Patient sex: M
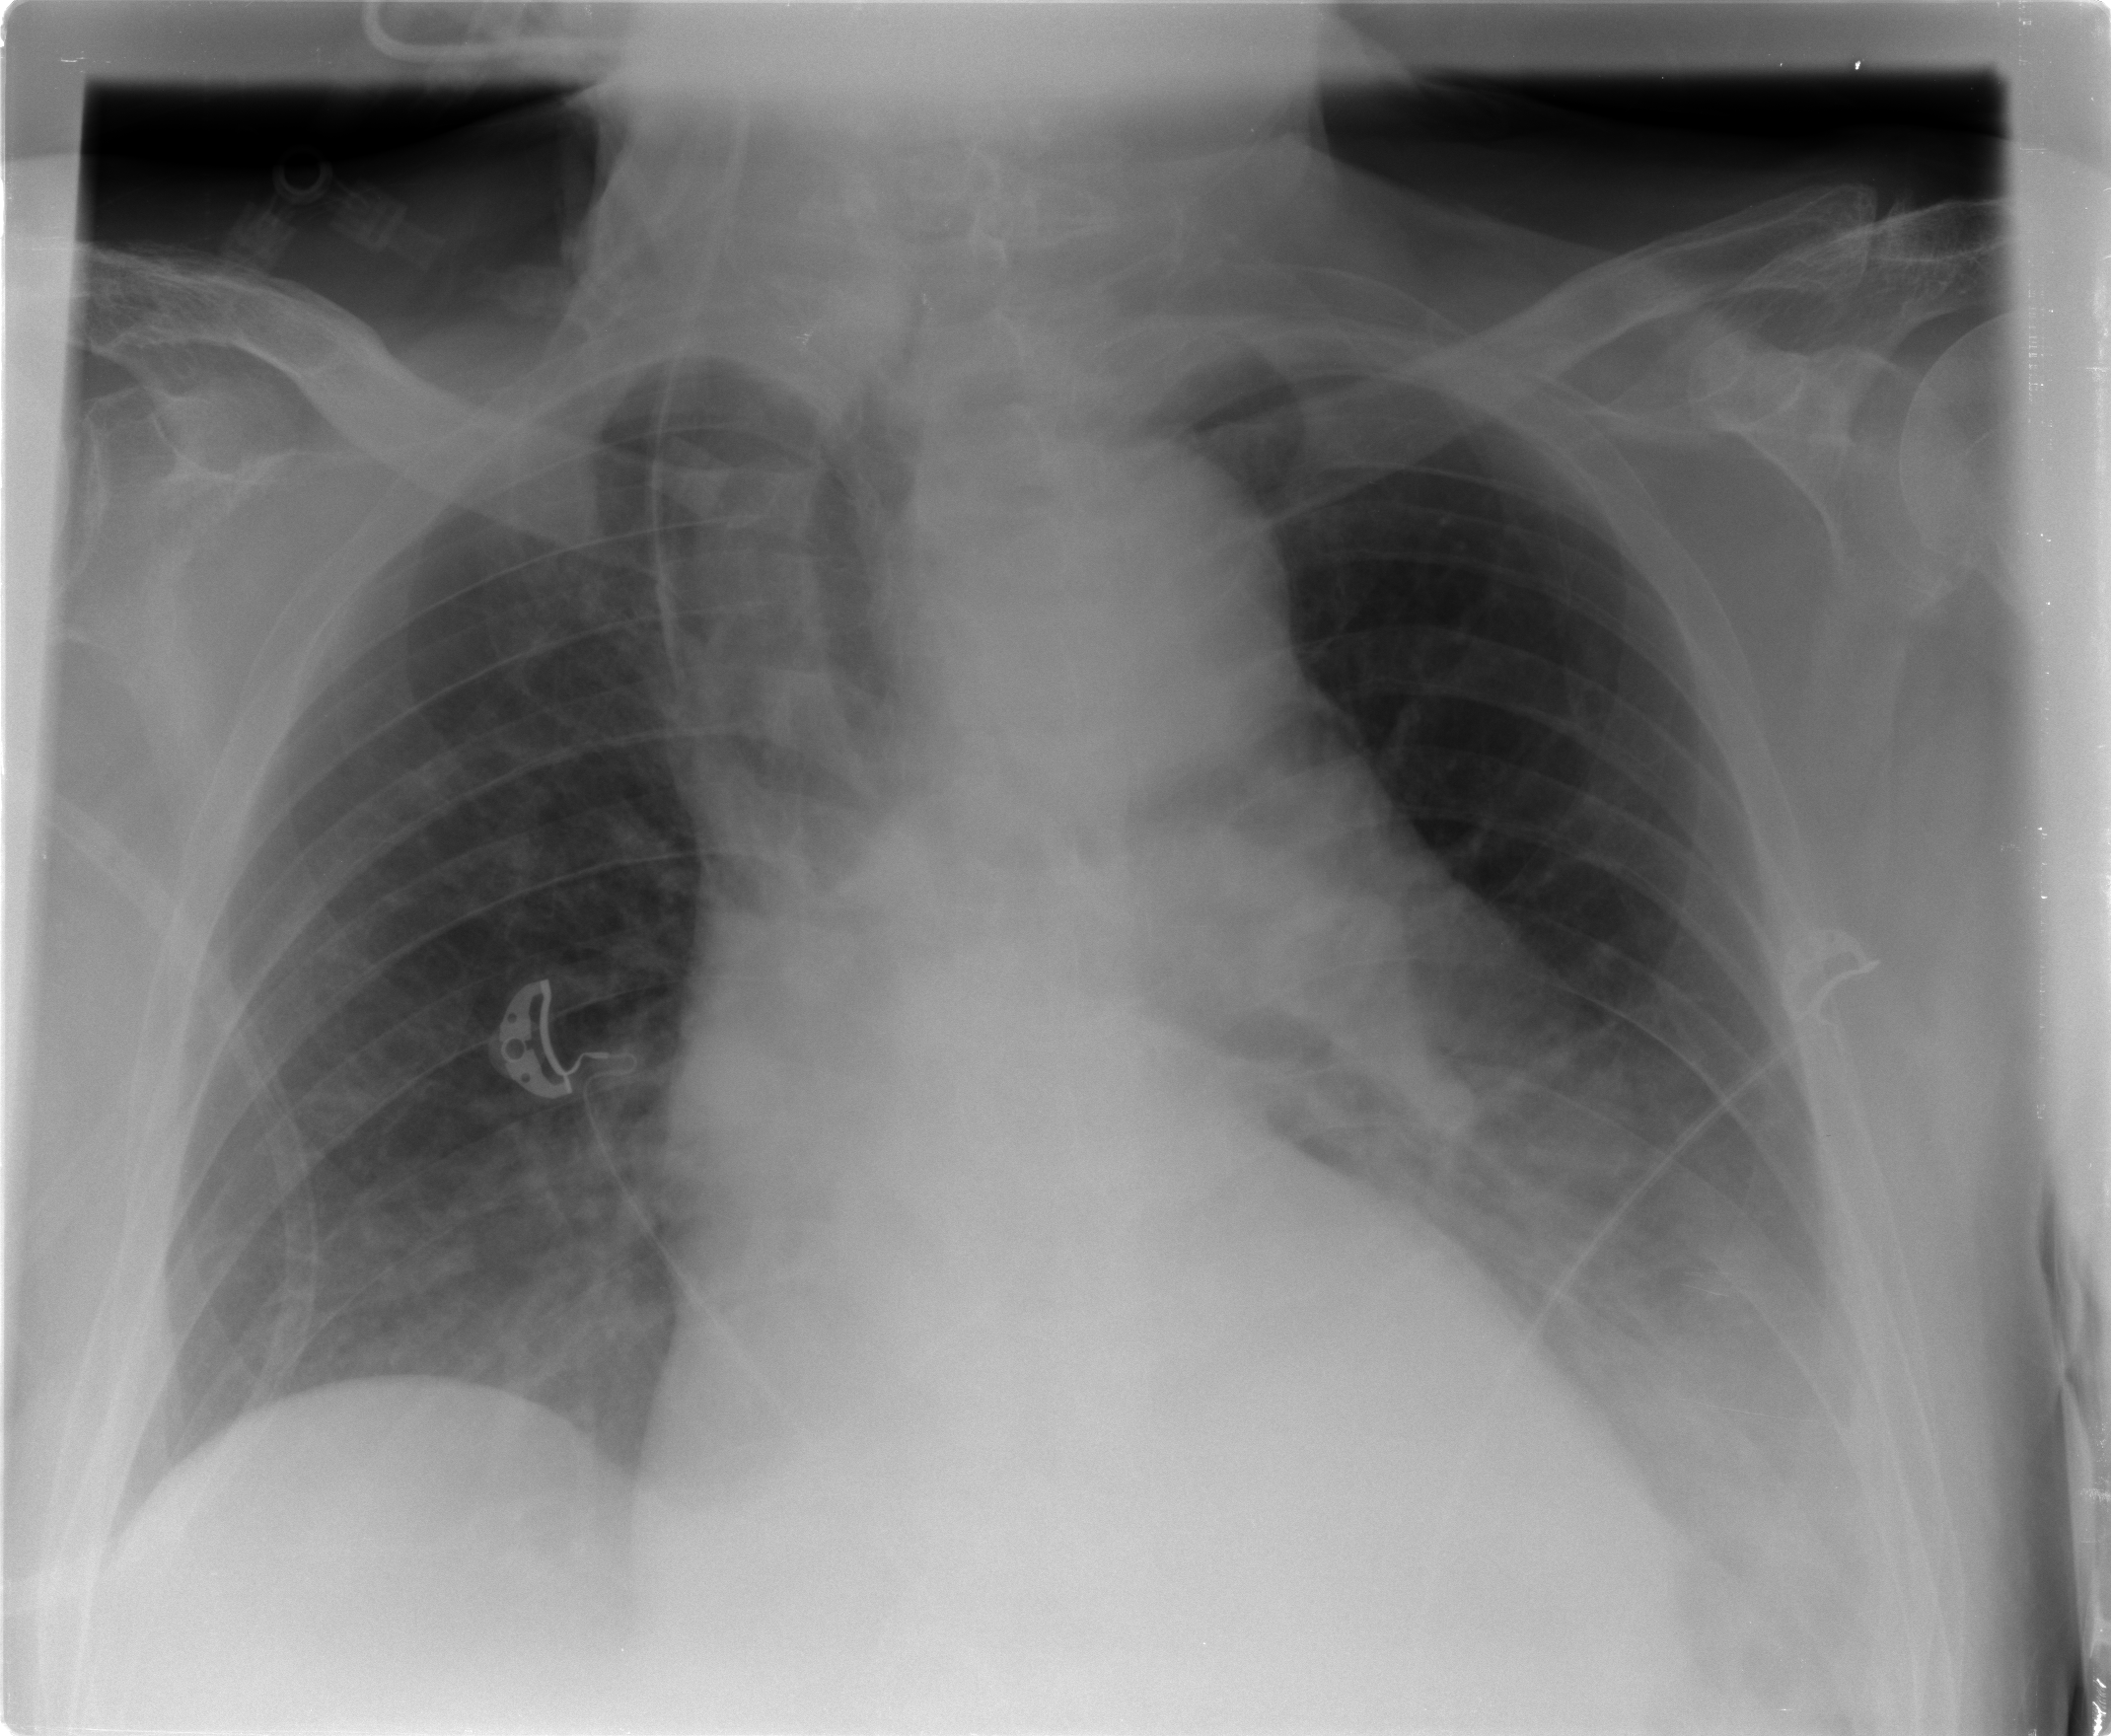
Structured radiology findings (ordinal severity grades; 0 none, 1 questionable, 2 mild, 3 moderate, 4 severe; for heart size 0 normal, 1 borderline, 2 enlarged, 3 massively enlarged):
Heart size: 2
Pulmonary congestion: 0
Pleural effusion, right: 0
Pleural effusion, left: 2
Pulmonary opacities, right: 0
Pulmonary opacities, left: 0
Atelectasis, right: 1
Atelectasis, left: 2